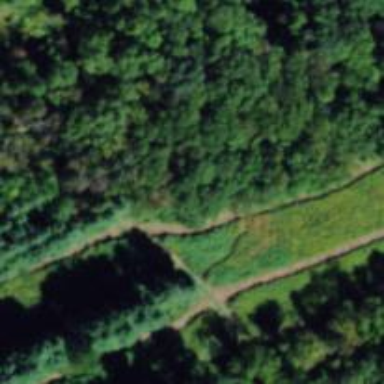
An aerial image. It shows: Path.